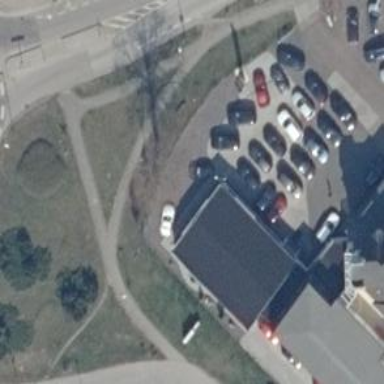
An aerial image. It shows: Shop that sells cars.